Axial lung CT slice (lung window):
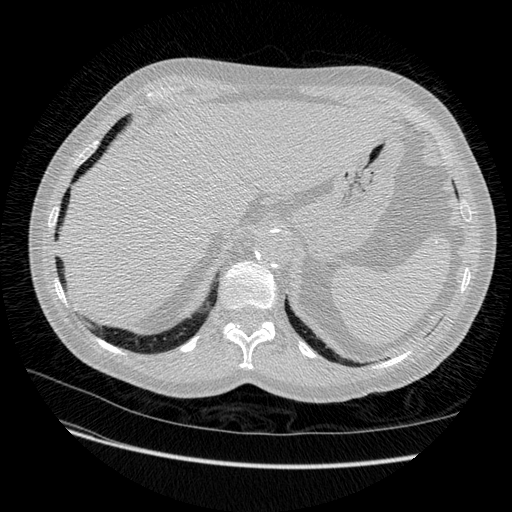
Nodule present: no